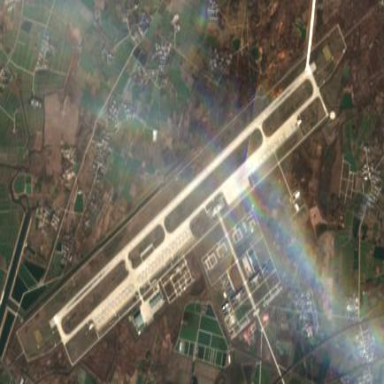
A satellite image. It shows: Military airfield located within larger aerodrome area.